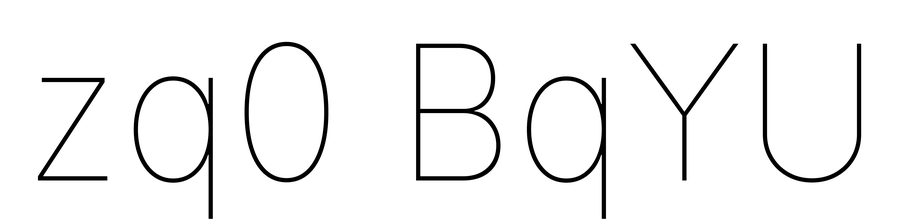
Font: Inter_Thin